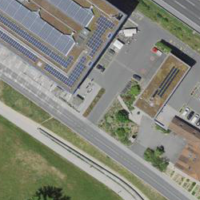
EUNIS habitat code: 57
Species observed at this site:
Prunella vulgaris